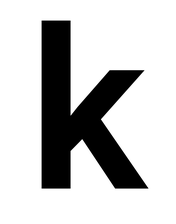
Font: Roboto_SemiBold